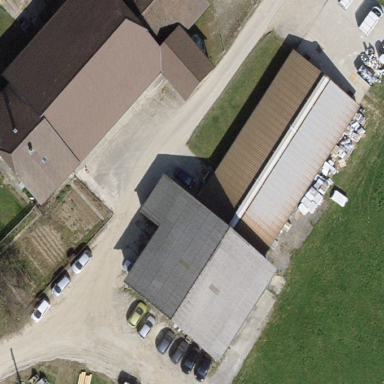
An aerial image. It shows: Farmyard area.